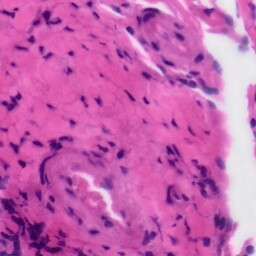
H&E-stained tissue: Tonsil